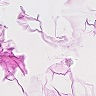
Metastatic tissue present: no